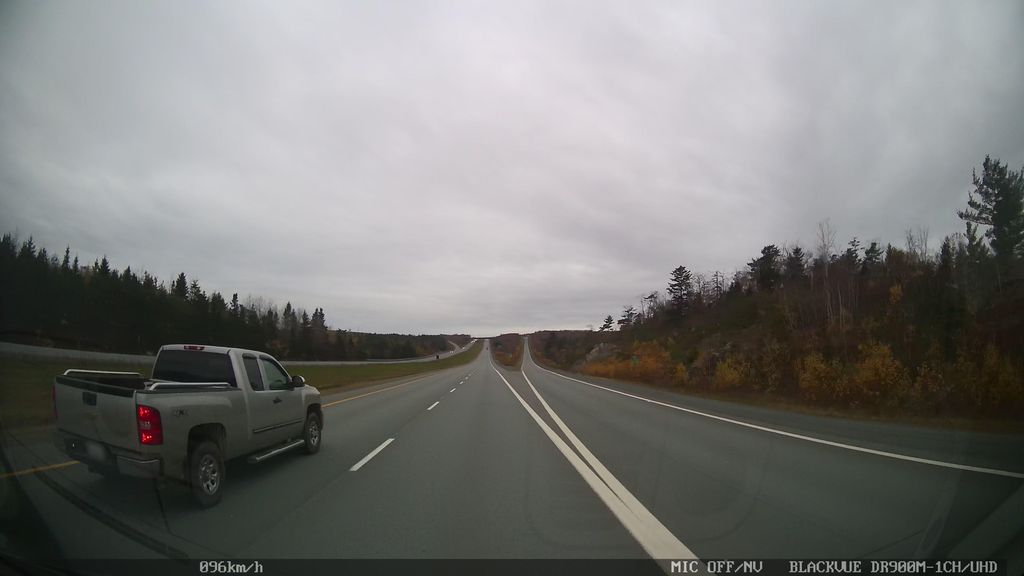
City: halifax